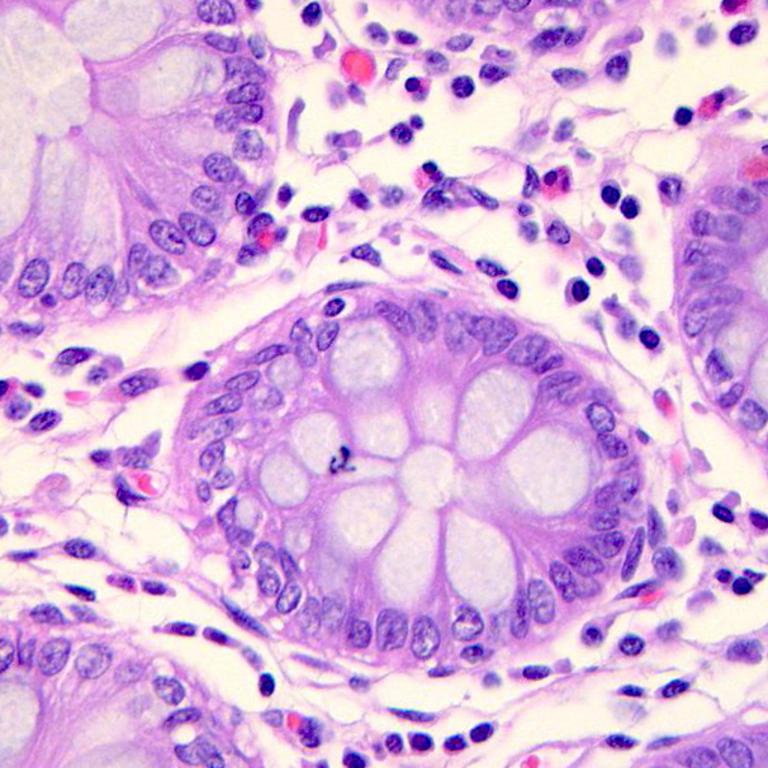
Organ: colon
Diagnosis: benign